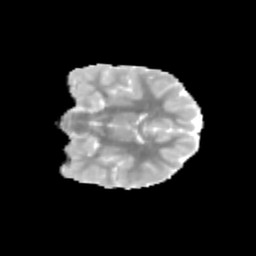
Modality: MD
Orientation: coronal
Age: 9
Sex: female
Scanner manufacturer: siemens
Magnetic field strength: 3 T
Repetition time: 3.8 s
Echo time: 0.07 s